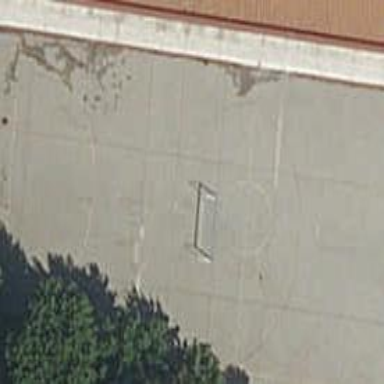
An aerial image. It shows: Soccer pitch for outdoor sports and leisure activities.